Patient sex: F
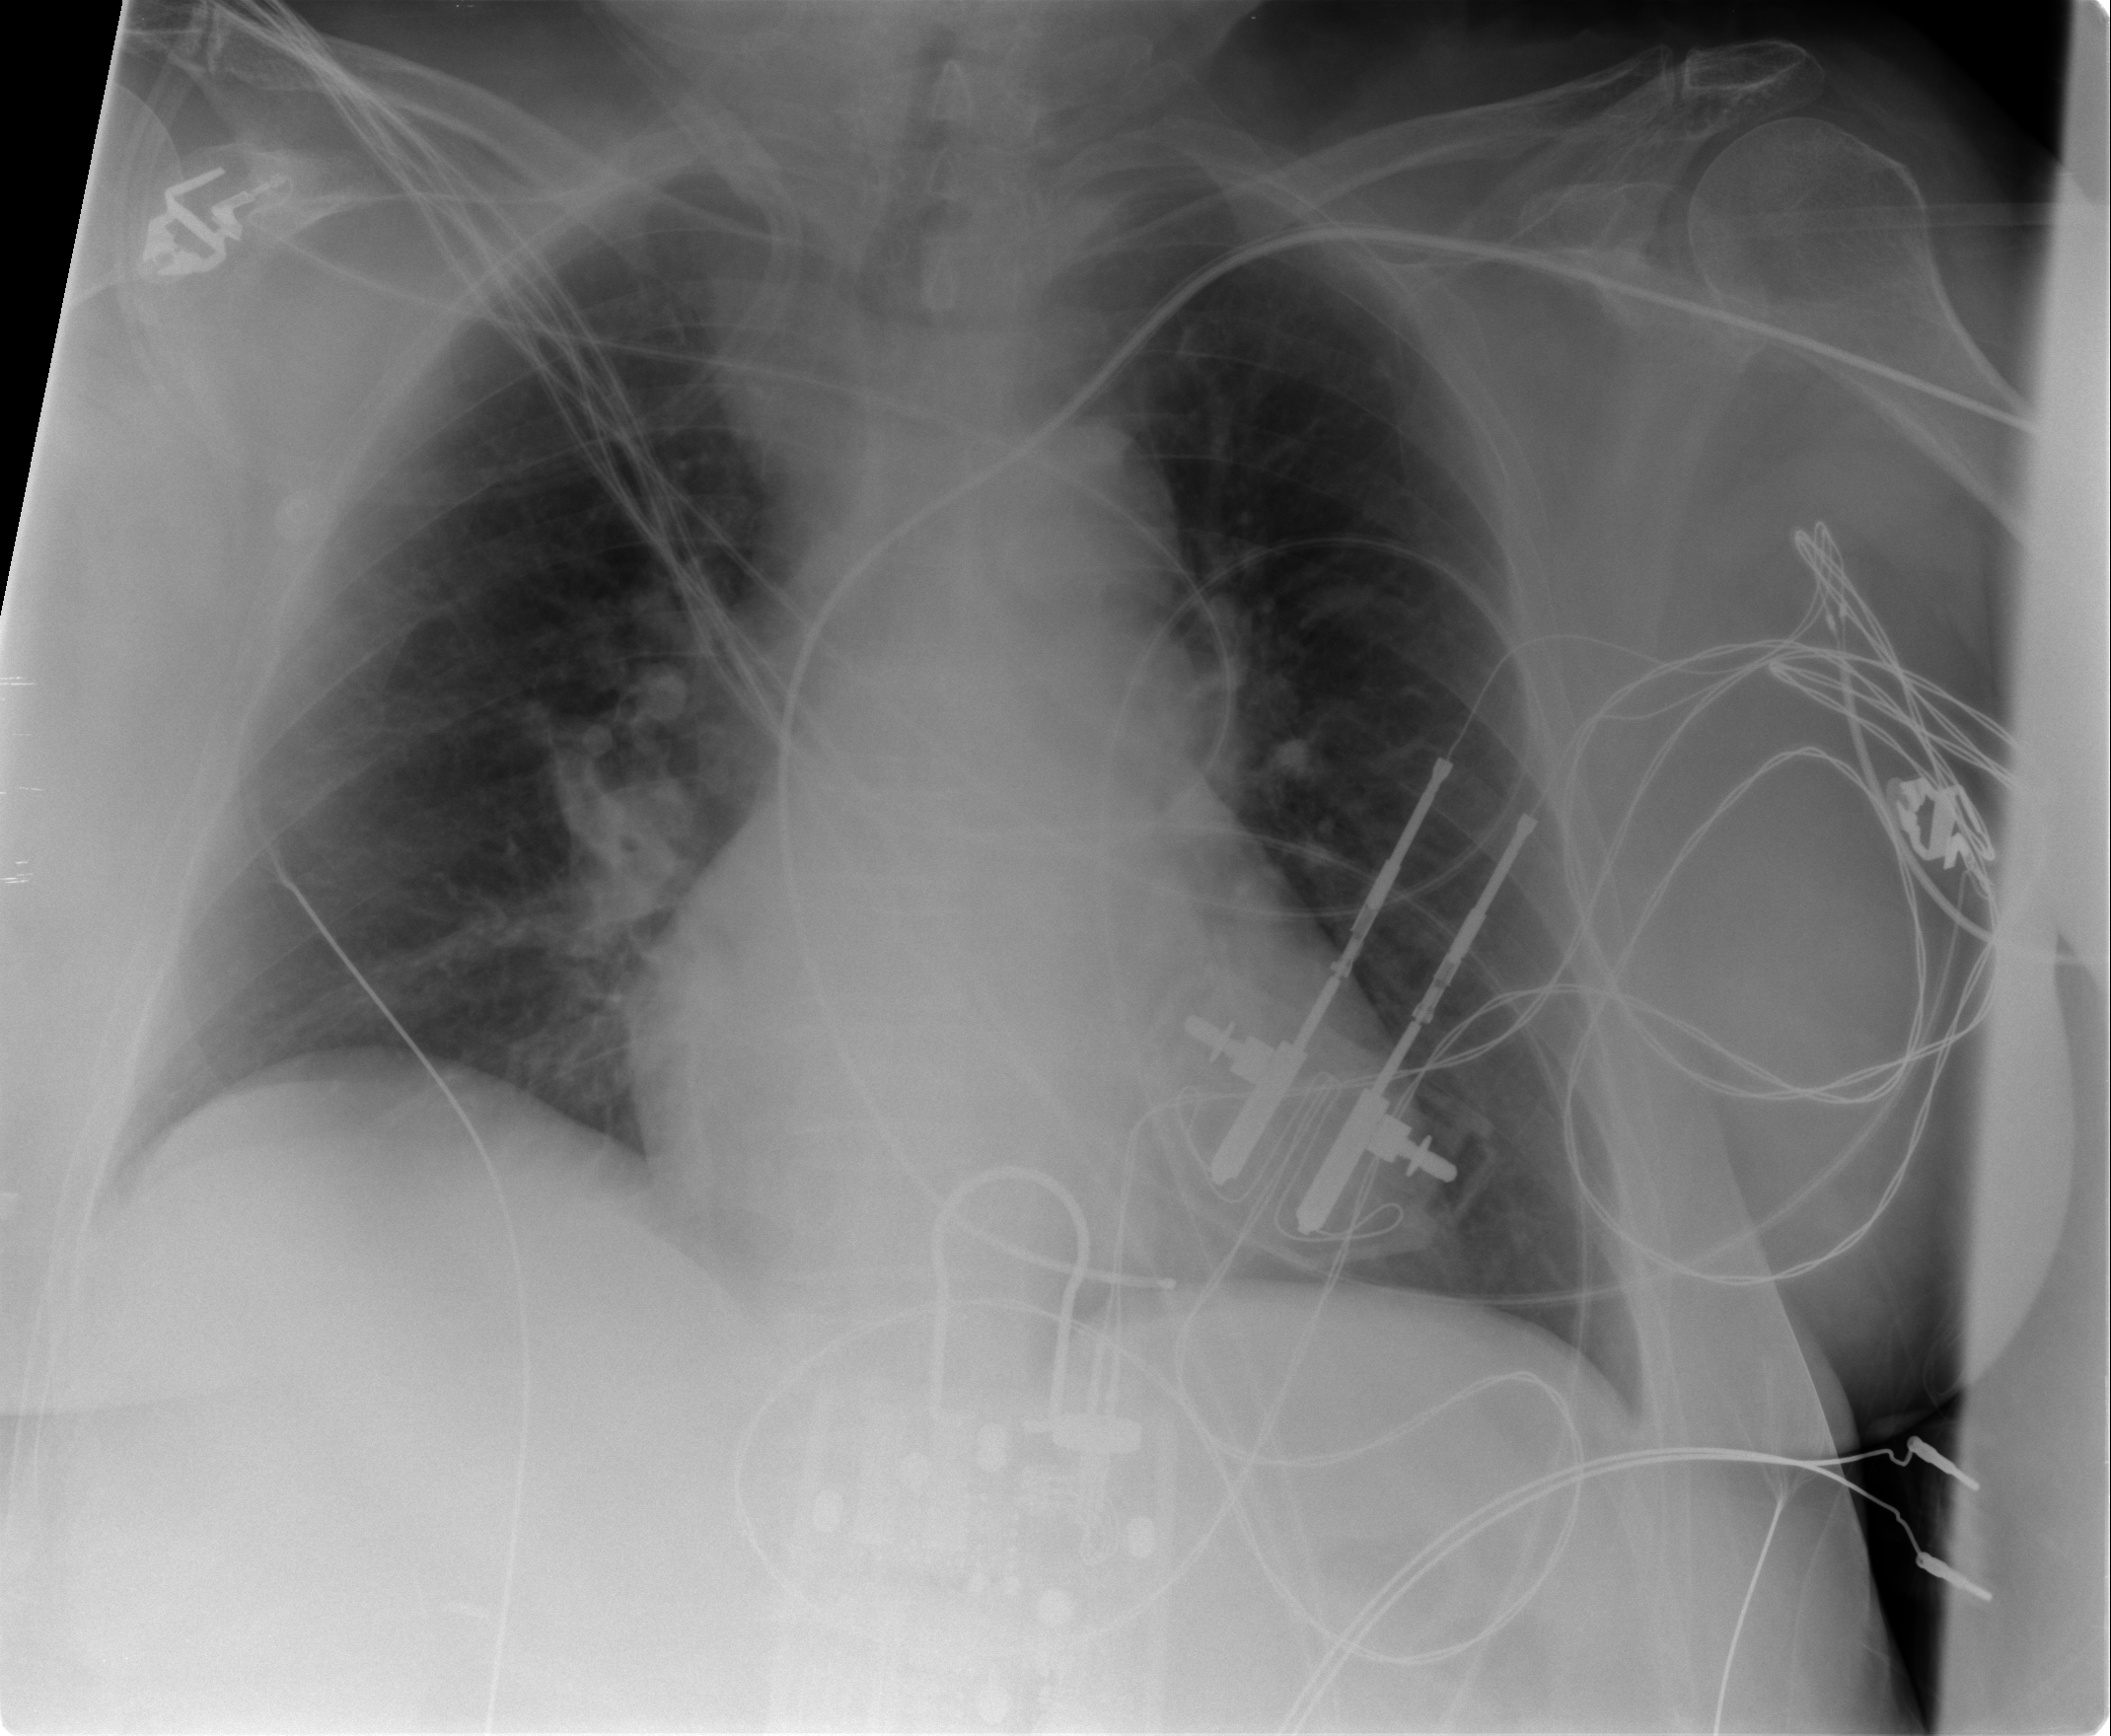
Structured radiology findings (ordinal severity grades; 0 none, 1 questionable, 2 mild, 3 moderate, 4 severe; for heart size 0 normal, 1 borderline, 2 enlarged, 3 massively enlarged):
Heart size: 0
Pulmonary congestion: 1
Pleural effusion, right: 0
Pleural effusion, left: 0
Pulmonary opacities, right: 0
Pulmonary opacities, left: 0
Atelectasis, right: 0
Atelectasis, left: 0